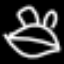
Label: frog